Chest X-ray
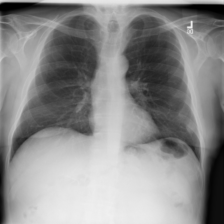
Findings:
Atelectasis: negative
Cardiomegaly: negative
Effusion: negative
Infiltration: negative
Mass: negative
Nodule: negative
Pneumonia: negative
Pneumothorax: negative
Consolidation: negative
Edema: negative
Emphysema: negative
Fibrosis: negative
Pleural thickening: negative
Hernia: negative